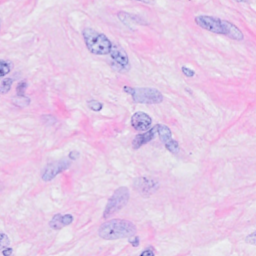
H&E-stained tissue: Breast